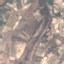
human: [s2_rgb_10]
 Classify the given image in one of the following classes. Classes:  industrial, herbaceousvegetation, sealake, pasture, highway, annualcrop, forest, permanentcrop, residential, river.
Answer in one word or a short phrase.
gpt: PermanentCrop